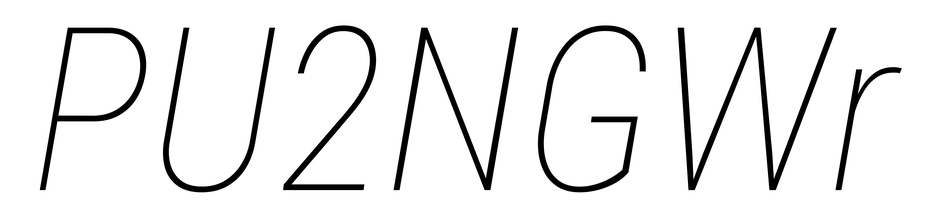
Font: Roboto-Italic_Condensed_Thin_Italic